Brain MRI, t1w sequence, axial 2D slice.
Patient: age 28, sex F, weight 95 kg, height 1.95 m
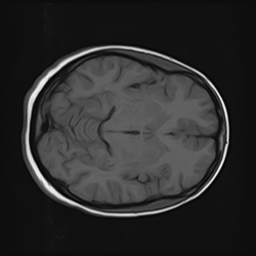